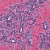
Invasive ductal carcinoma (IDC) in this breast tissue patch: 0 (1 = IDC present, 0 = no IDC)